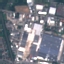
Label: Industrial